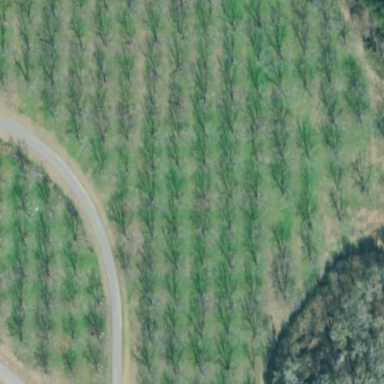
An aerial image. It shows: Orchard.